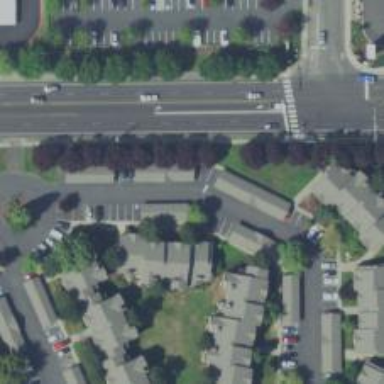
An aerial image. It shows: Service road with sidewalk on the left.